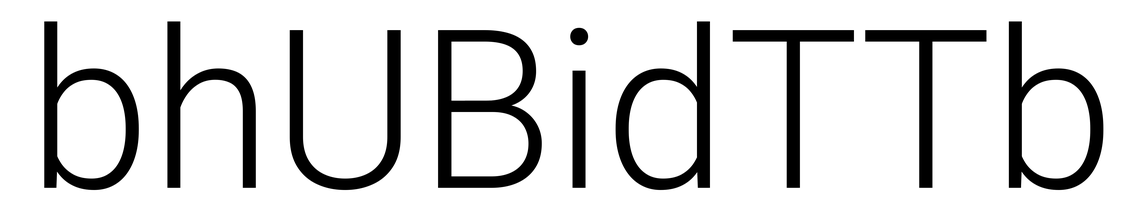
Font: Roboto_Light